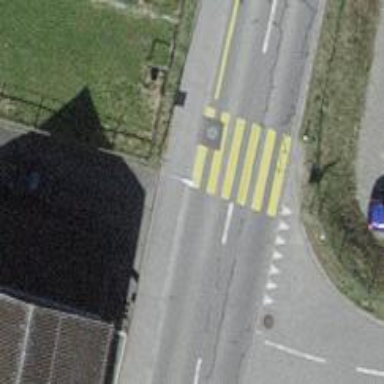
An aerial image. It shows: Uncontrolled zebra crossing on the road.